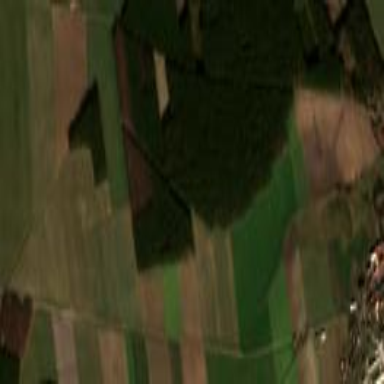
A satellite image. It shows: View of farmland.